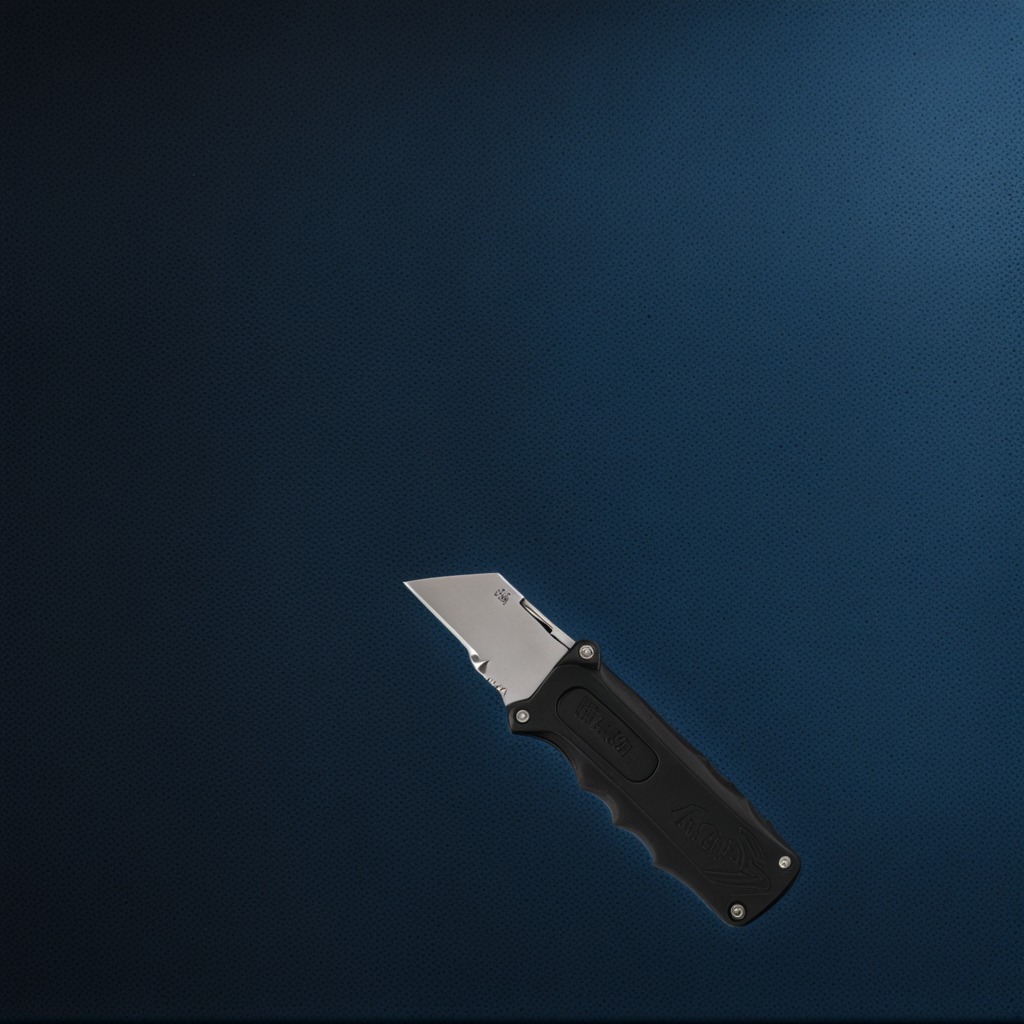
A utility knife is lying on the clean granite tabletop covered with a blue rubber mat inside a workshop at night dim ambient light soft shadows worn but beneath the mat.